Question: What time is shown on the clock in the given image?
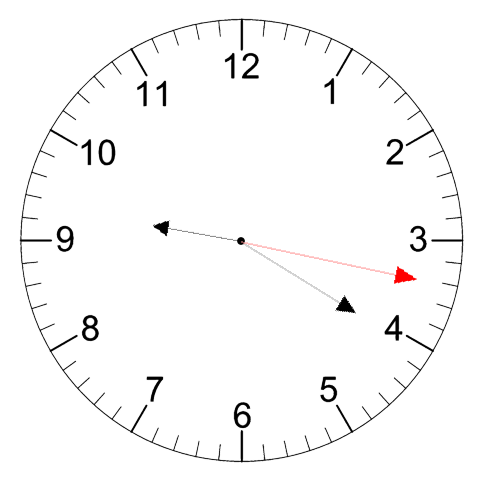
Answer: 09:20:17